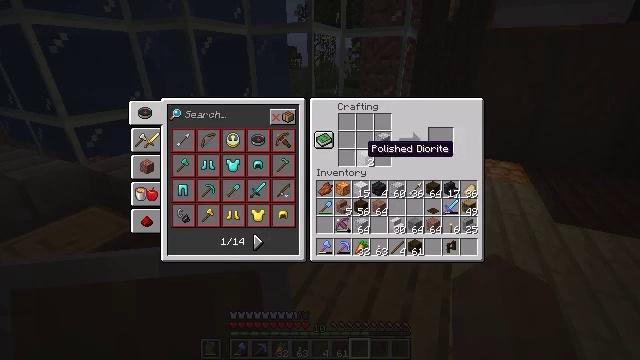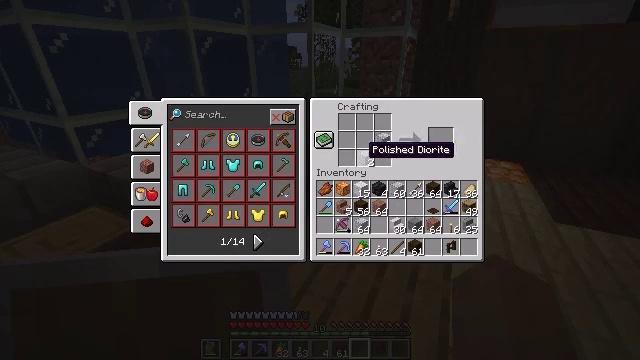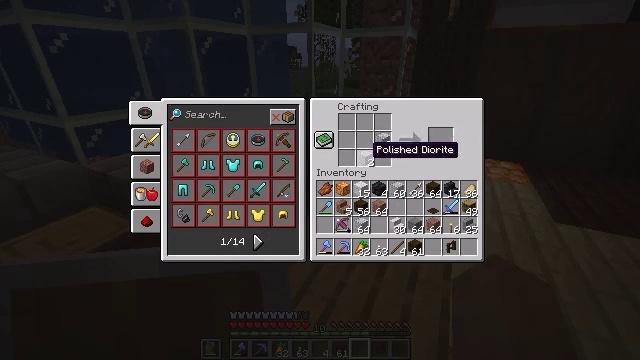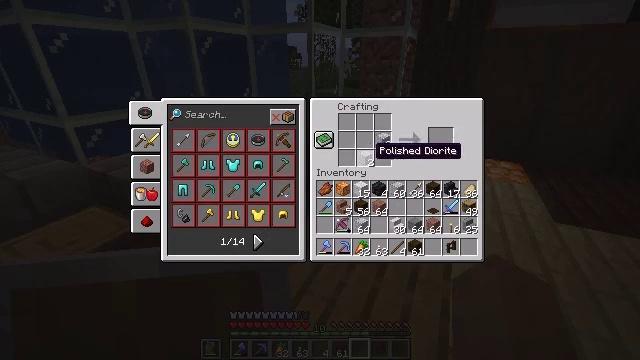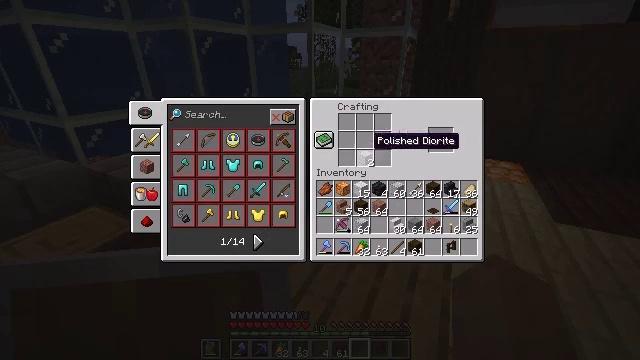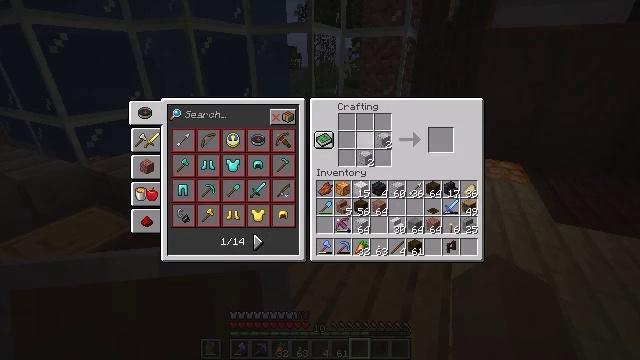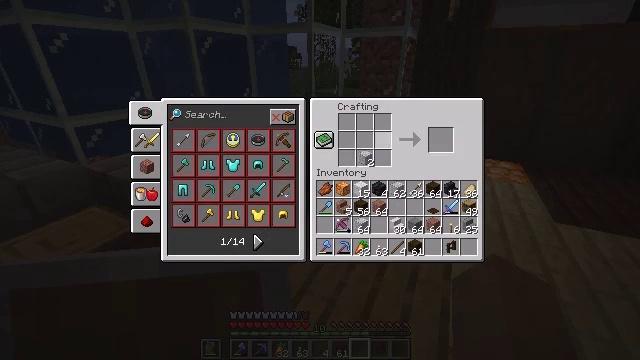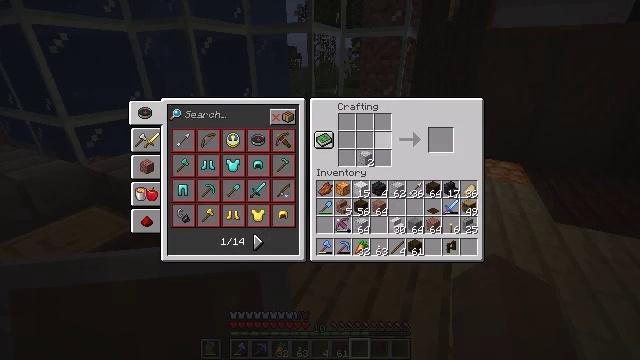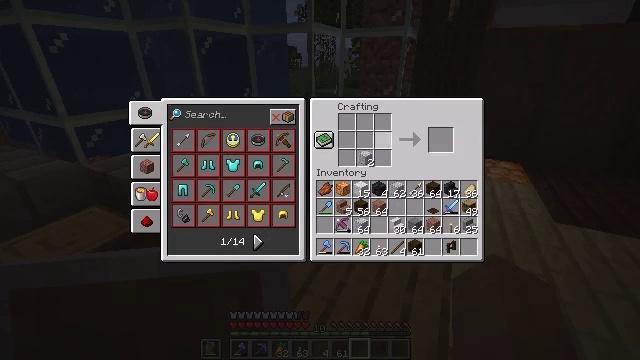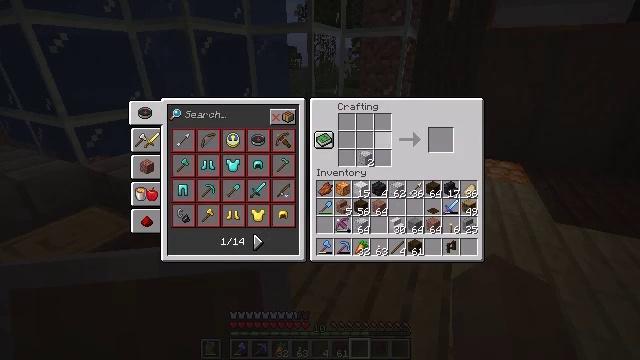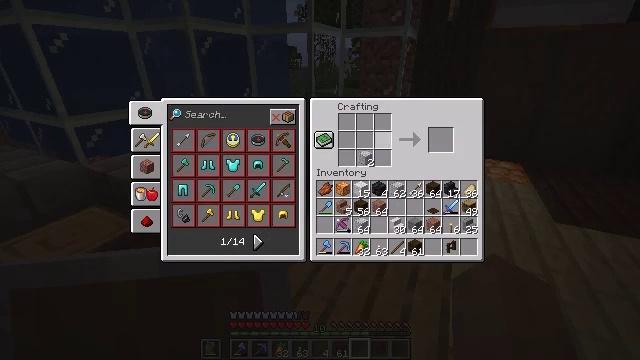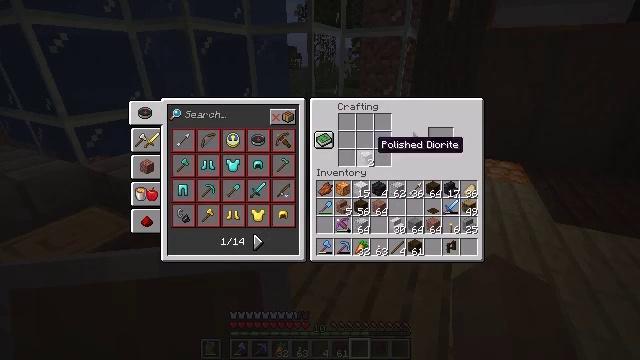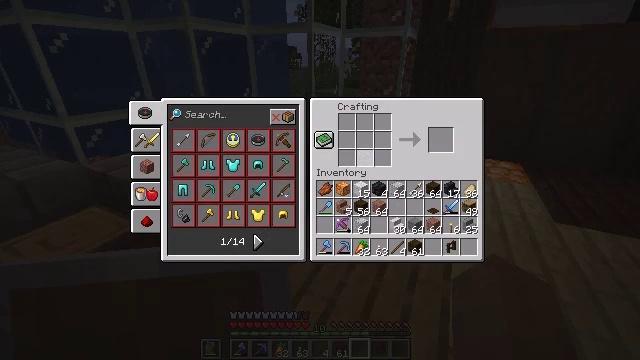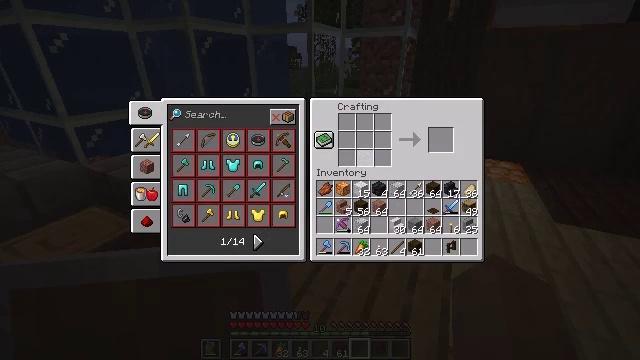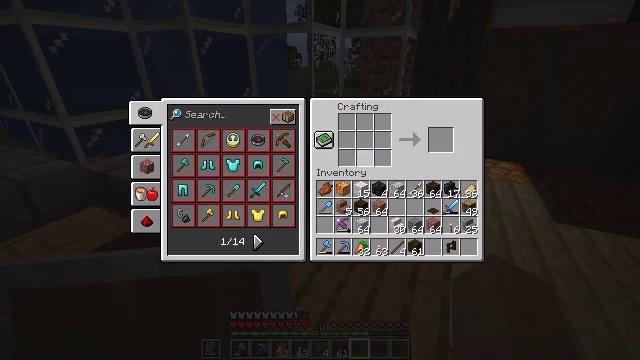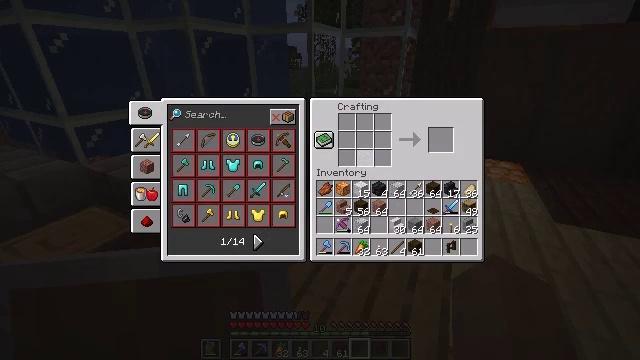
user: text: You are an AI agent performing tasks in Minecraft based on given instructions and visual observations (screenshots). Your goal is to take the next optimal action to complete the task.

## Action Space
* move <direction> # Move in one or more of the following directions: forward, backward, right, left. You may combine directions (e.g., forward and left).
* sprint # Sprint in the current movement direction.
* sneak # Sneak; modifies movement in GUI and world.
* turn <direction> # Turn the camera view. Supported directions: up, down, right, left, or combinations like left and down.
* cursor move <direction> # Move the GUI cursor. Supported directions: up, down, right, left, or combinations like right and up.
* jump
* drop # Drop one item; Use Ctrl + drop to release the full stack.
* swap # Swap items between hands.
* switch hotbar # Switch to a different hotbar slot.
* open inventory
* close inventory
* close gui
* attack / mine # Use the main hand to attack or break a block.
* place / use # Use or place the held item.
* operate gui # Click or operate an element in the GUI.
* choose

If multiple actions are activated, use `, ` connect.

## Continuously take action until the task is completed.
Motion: motion action
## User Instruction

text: Open the crafting table to craft a polished diorite slab.
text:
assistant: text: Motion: sneak, operate gui
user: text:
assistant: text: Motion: sneak
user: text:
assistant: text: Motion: sneak
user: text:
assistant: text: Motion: sneak, cursor move up
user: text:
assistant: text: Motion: sneak
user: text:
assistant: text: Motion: sneak, operate gui
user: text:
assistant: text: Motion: sneak, operate gui
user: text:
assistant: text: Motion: sneak, operate gui
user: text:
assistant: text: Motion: sneak
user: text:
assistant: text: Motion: sneak
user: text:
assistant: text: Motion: sneak
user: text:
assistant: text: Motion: sneak, operate gui
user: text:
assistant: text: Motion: sneak, operate gui
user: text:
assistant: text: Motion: sneak
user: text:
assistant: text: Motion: sneak
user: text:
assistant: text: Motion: sneak, cursor move right and down
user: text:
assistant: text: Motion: sneak, cursor move down
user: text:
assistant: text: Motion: no_op
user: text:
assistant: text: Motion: no_op
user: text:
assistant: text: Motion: no_op
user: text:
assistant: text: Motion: no_op
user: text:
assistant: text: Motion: operate gui
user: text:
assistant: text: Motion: operate gui
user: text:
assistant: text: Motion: no_op
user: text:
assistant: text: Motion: cursor move up
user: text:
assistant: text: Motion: cursor move up
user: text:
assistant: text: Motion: no_op
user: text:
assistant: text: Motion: no_op
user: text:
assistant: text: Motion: cursor move down
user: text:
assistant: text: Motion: no_op